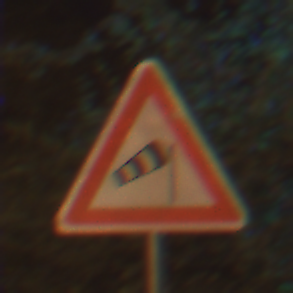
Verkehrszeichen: SeitenwindVonRechts
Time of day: Night
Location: Outdoor (Urban)
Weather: PartlyCloudy
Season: NotSpecified
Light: Artificial